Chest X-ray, AP view. Patient: 82 years old, sex M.
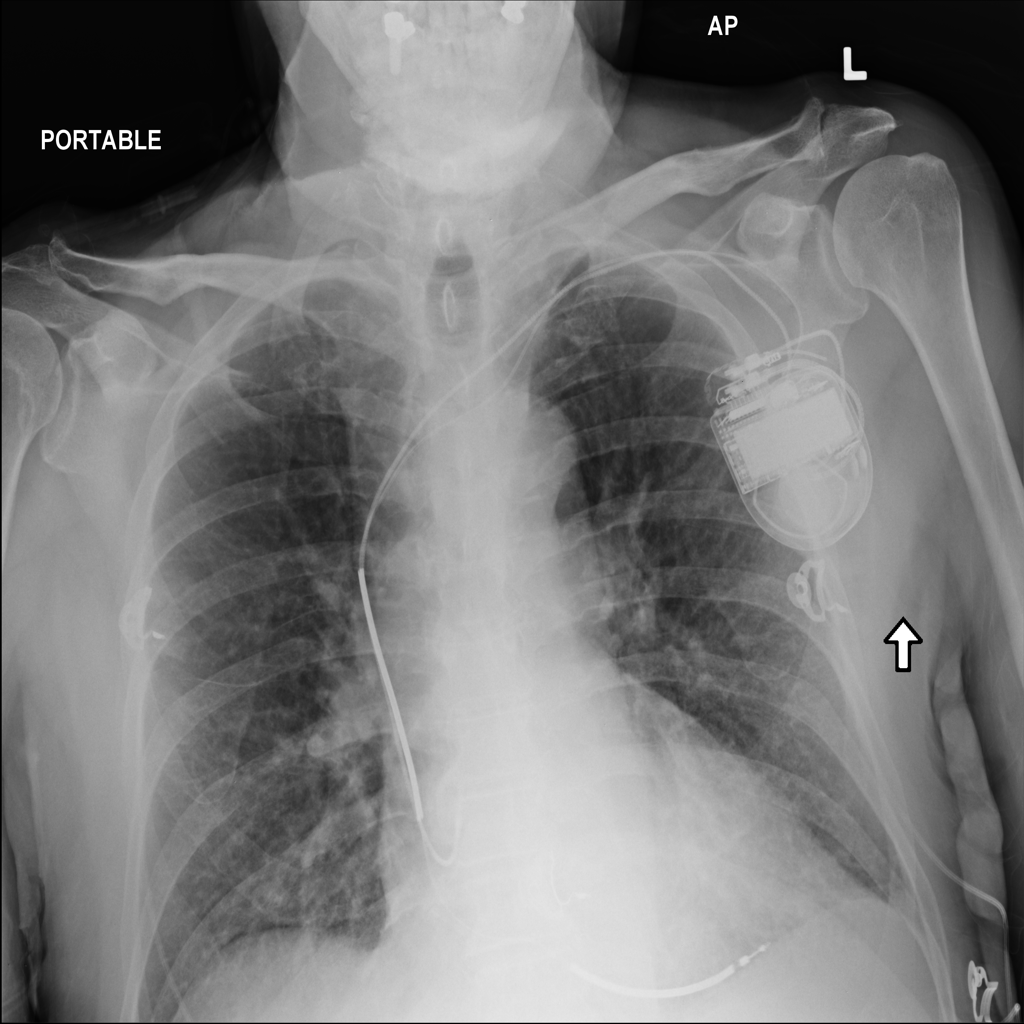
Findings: Infiltration